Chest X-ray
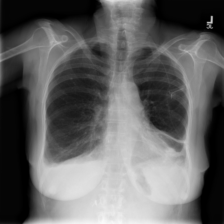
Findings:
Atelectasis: positive
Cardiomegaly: negative
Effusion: positive
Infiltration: negative
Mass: negative
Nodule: negative
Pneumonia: negative
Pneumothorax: positive
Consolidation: negative
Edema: negative
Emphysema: positive
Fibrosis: negative
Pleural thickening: negative
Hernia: negative